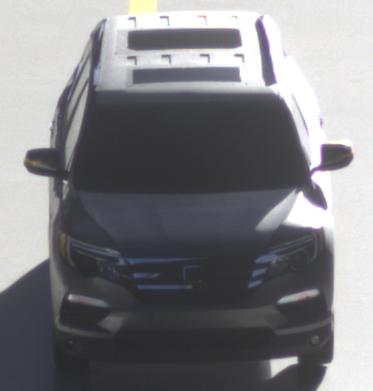
Make: Honda
Model: Pilot
Detailed model: 3
Model produced from: 2015
Model produced until: 2022
Doors: 5
Color: gray
Road condition: wet road
Daytime: sunrise or sunset
Contrast: medium contrast